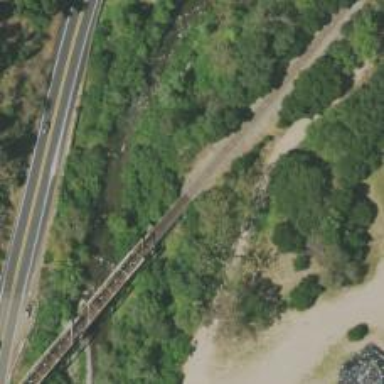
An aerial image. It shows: Preserved railway bridge with rail tracks.